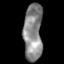
Tissue: skin
Cell type: Epithelial cells
Senescence score: 0.2475
Nuclear area (px): 1053
Mean DAPI intensity: 135.629